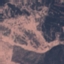
Land use / land cover: HerbaceousVegetation